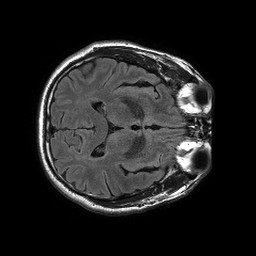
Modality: FLAIR
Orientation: axial
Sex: male
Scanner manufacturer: philips
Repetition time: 11 s
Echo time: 0.125 s